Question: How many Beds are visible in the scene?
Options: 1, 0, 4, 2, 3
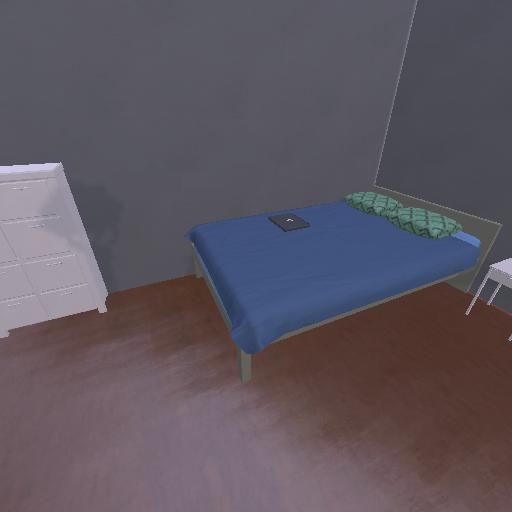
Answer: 1